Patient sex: M
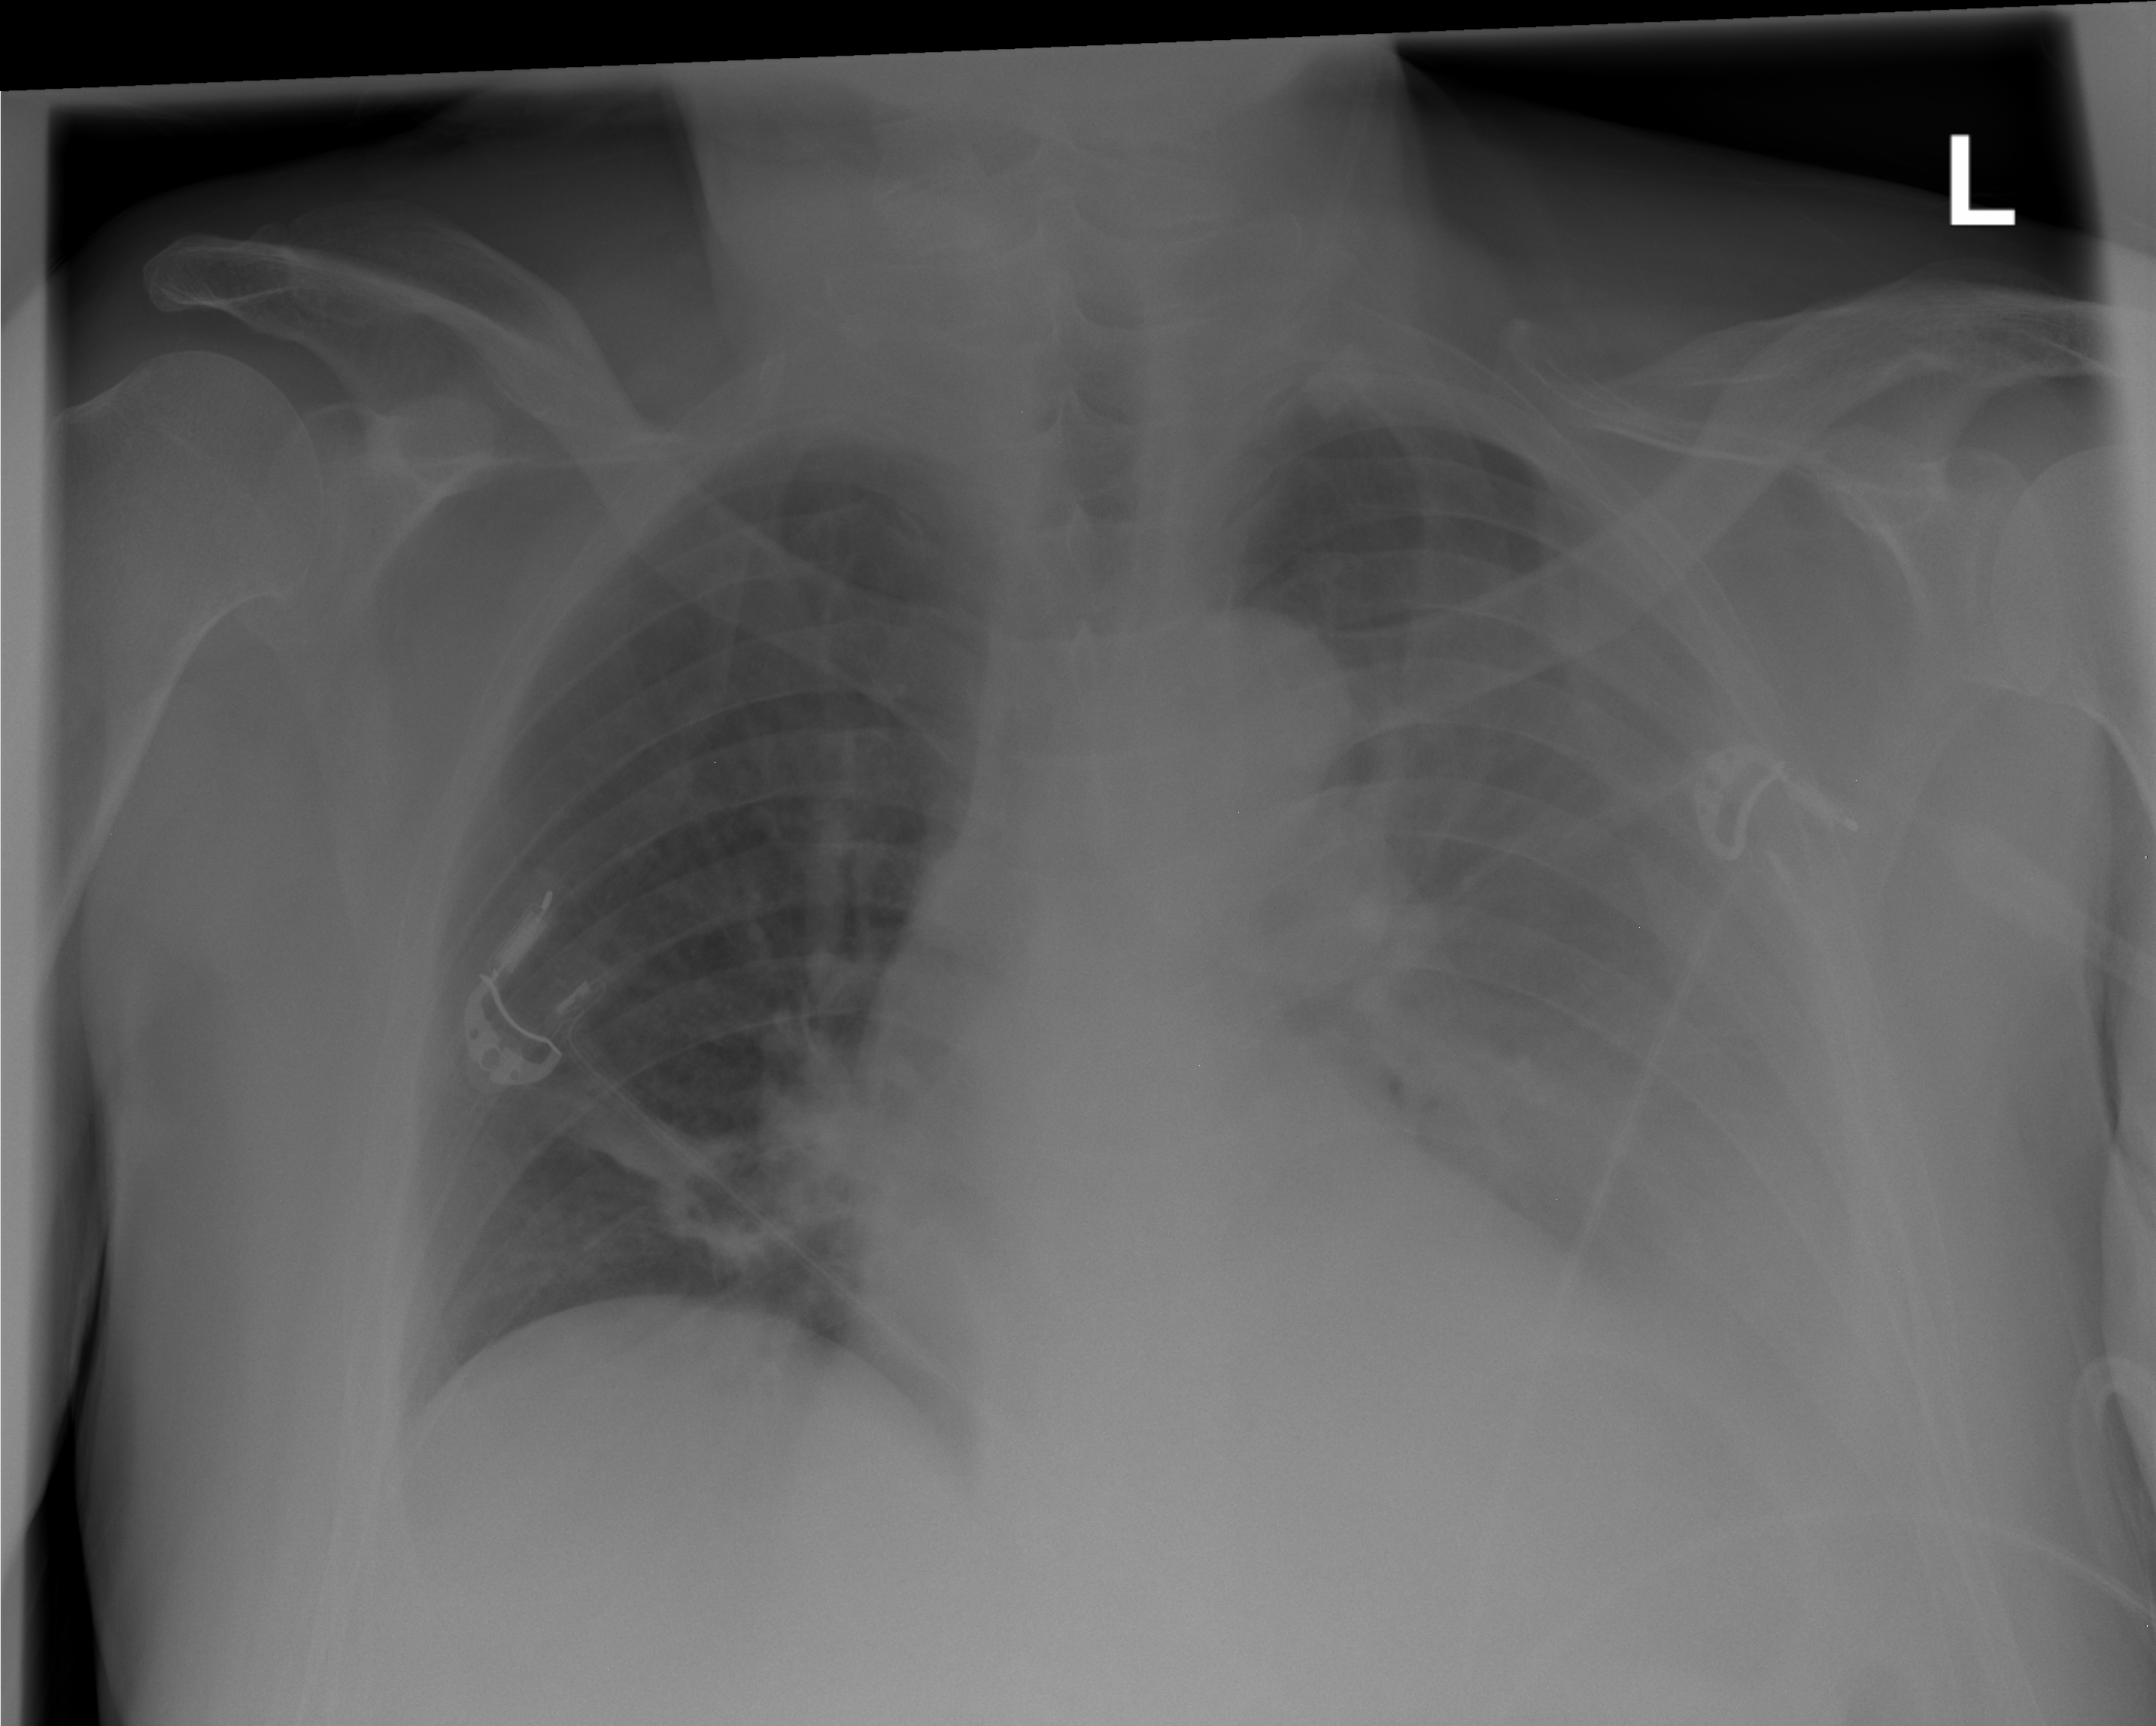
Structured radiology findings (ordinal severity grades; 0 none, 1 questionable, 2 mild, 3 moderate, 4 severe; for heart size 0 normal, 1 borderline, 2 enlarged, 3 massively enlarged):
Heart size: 2
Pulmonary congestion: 2
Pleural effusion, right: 0
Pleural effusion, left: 3
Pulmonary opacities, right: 0
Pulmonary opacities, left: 0
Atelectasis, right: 2
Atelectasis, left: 3